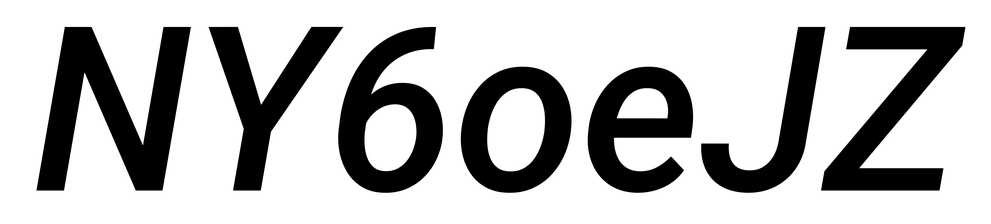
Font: Roboto-Italic_Medium_Italic